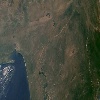
Label: land